Question: i get an error, when i try to start the scanner.
'''
<script type="text/javascript" src="js/jquery-2.1.0.min.js"></script>
<script type="text/javascript" src="js/jquery.mobile-1.4.2.js"></script>
<script type="text/javascript" src="cordova.js"></script>
<script type="text/javascript" src="barcodescanner.js"></script>
<script type="text/javascript" src="childbrowser.js"></script>
<script type="text/javascript" src="js/index.js"></script>
'''
Here is the error.

This is my javascript code. I take the exsample code of the barcode scanner from phonegap.
'''
scan : function() {
console.log('scanning');
var scanner = cordova.require("cordova/plugin/BarcodeScanner");
scanner.scan(function(result) {
alert("We got a barcode
" + "Result: " + result.text + "
"
+ "Format: " + result.format + "
" + "Cancelled: "
+ result.cancelled);
console.log(result);
}, function(error) {
console.log("Scanning failed: ", error);
});
'''
I dont found a way to fix this problem
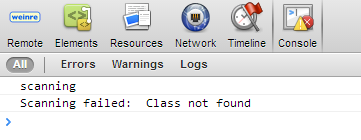
Answer: OKay, this works great for me.
'''
<?xml version="1.0" encoding="UTF-8" ?>
<widget xmlns = "http://www.w3.org/ns/widgets"
xmlns:gap = "http://phonegap.com/ns/1.0"
id = "com.phonegap.example"
versionCode = "10"
version = "1.0.0" >
<!-- versionCode is optional and Android only -->
<name>PhoneGap Example</name>
<description>
An example for phonegap build docs.
</description>
<author href="https://build.phonegap.com" email="support@phonegap.com">
Hardeep Shoker
</author>
<!-- We'll include the Barcode plugin as an example -->
<gap:plugin name="com.phonegap.plugins.barcodescanner" />
'''